Question: I am trying to develop an method to identify browsing pattern of a user on the basis of page requests.
In a simple example I have created 8 pages and for each page request from the user to the page I have stored that page's request frequency in the database as you can see below:
Now, my hypothesis is to identify the difference in the page request pattern, which leads to my assumption that if the pattern differs from pre-existing one then its a different (fraudulent) user. I am trying to develop this method as a part of an Multifactor-Authentication system.
Now when a user logs in and browses with a different pattern from the ones observed previously, the system should be able to identify it as a change in pattern.
Question is how to utilize these data values to check if current pattern relates to pre-existing patterns or not.
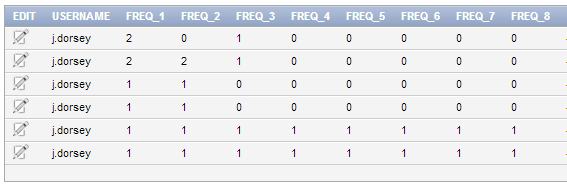
Answer: OK, here's a pretty simple idea (and basically, what you're looking to do is generate a set of features, then identify if the current session behaviour is different to the previously observed behaviour). I like to think of these one-class problems (only normal behaviour to train on, want to detect significant departure) as density estimation problems, so here's a simple probability model which will allow you to get the probability of a current request pattern. Basically, when this gets too low (and how low that is will be something you need to tune for the desired behaviour), something is going on.
Our observations consist of counts for each of the pages. Let their sum, the total number of requests, be equal to c_total, and counts for each page be p_i. Then I'd propose:
c_total ~ Poisson(\lambda)
p|c_total ~ Multinomial( heta, c_total)
This allows you to assign probability to a new observation given learned user-specific parameters \lambda (uni-variate) and heta (vector of same dimension as p). To do this, calculate the probability of seeing that many requests from the pmf of the Poisson distribution, then calculate the probability of seeing the page counts from the multinomial, and multiply them together. You probably then want to normalise by c_total so that you can compare sessions with different numbers of requests (since the more requests, the more numbers < 1 you're multiplying together).
So, all that's left is to get the parameters from previous, "good" sessions from that user. The simplest thing is maximum likelihood, where \lambda is the mean total number of requests in previous sessions, and heta_i is the proportion of all page views which were p_i (for that particular user). This may work for you: however, given that you want to be learning from very small numbers of observations, I'd be tempted to go with a full Bayesian model. This will also let you neatly update parameters after each non-suspicious observation. Inference in these distributions is very easy, with conjugate priors for \lambda and heta and analytic predictive distributions, so it won't be difficult if you're familiar with these kinds of model at all.